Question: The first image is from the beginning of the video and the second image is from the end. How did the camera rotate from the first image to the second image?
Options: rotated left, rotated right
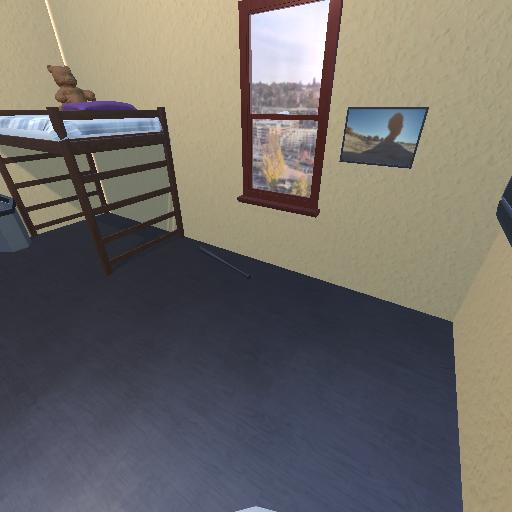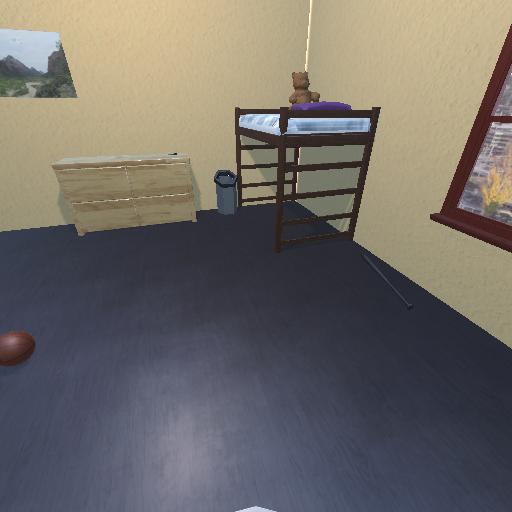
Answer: rotated left